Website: slack
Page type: stored-credit-cards
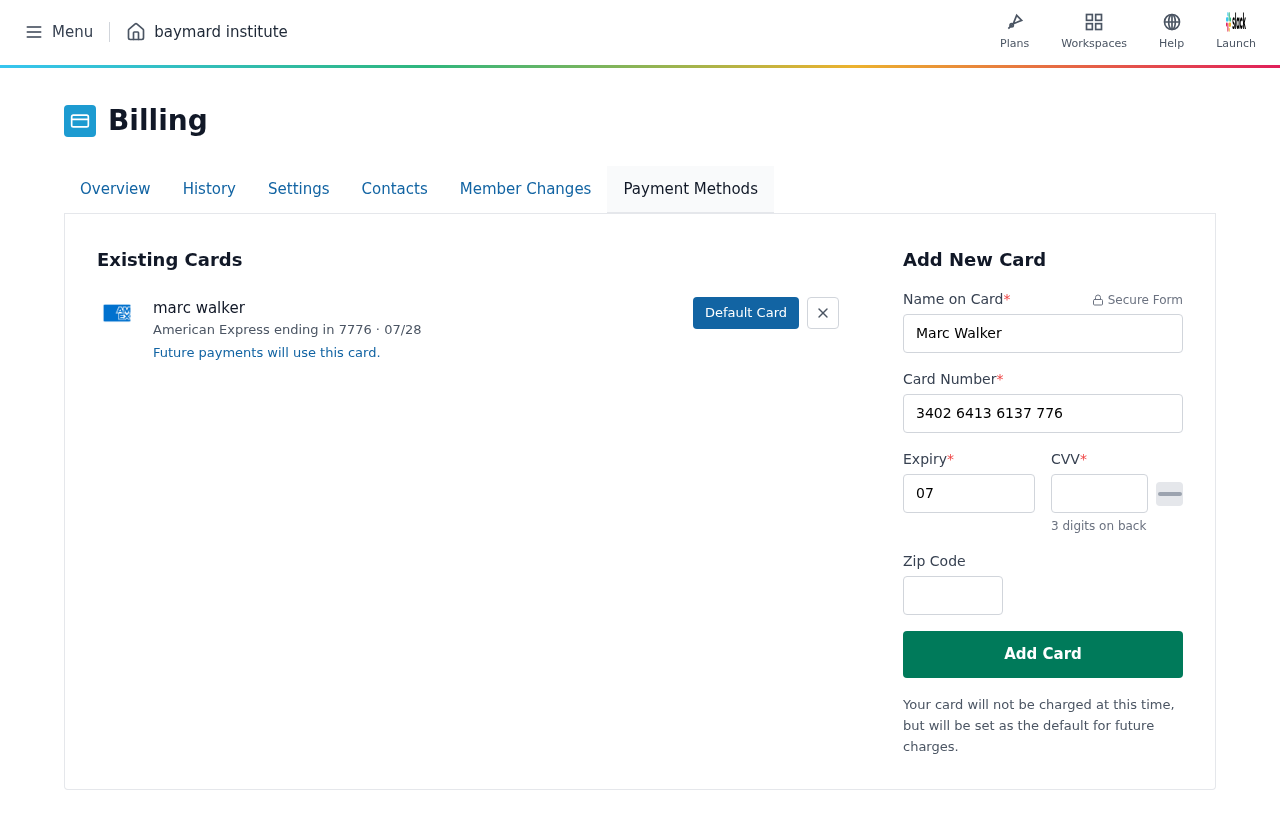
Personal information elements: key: PII_CARD_CVV
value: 9996
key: PII_CARD_EXPIRY
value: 07/28
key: PII_CARD_EXPIRY_MONTH
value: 07
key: PII_CARD_EXPIRY_YEAR
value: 28
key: PII_CARD_LAST4
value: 7776
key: PII_CARD_NUMBER
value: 3402 6413 6137 776
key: PII_CARD_TYPE
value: American Express
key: PII_FULLNAME
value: marc walker
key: PII_FULLNAME
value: Marc Walker
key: PII_POSTCODE
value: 91916